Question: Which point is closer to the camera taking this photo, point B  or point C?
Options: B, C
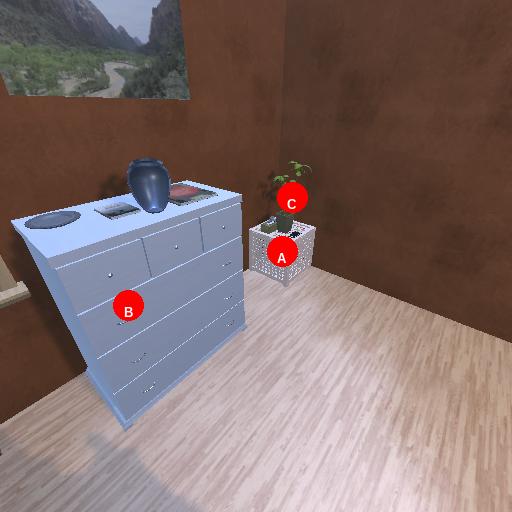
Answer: B